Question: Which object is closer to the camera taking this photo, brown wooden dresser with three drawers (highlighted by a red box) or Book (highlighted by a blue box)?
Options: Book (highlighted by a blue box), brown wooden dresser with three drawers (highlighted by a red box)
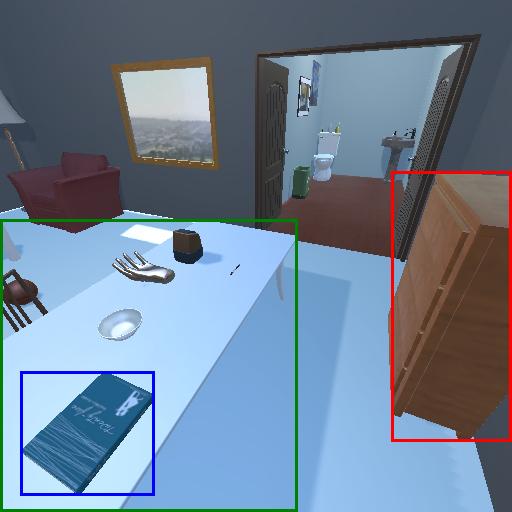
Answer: Book (highlighted by a blue box)